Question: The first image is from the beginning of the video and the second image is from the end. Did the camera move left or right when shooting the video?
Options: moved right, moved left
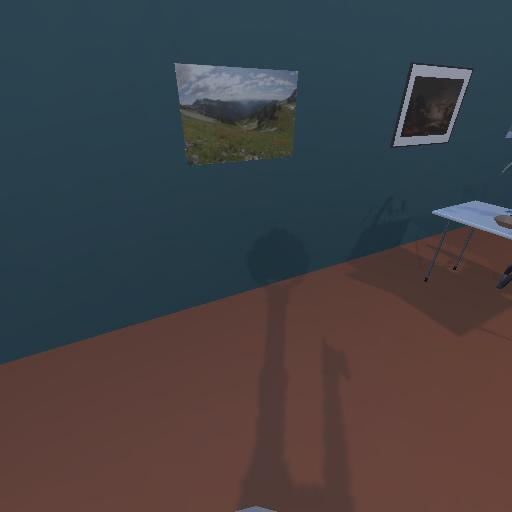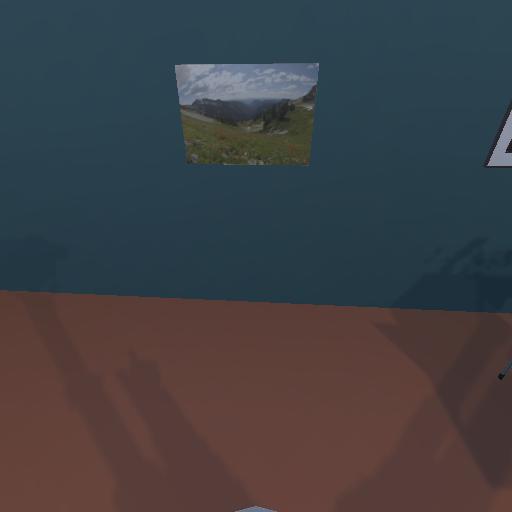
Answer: moved right